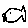
Label: fish